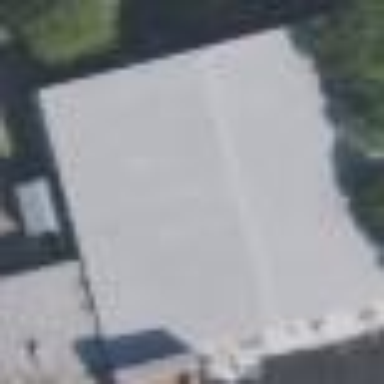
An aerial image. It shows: Building that houses bowling alley.